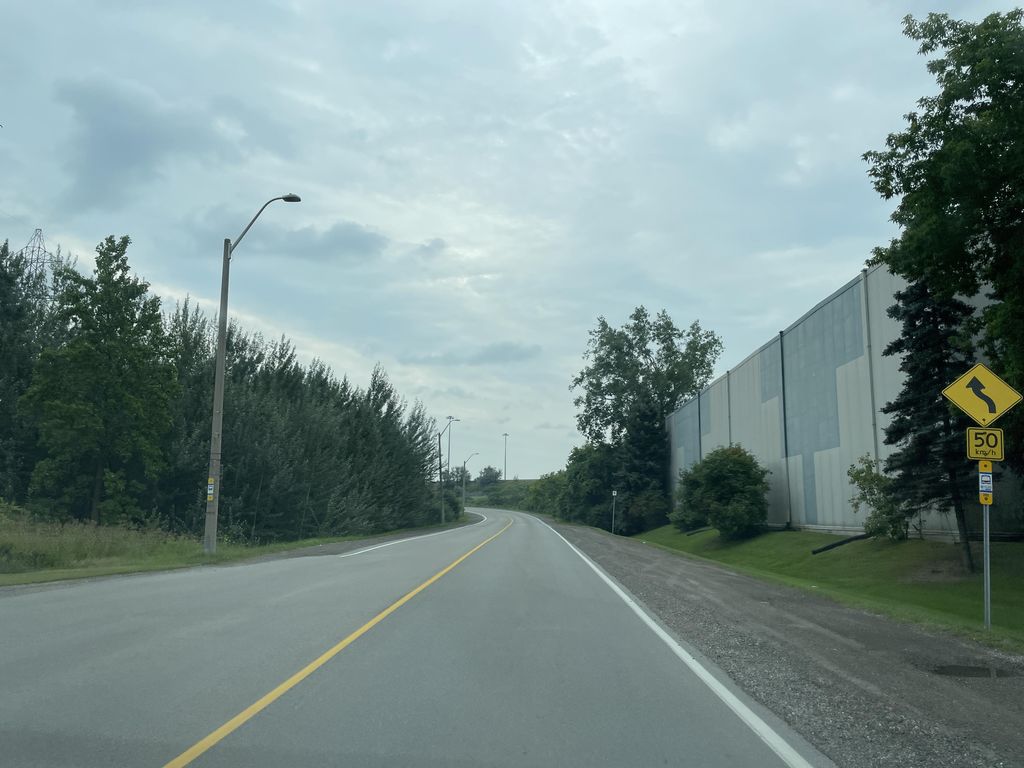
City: hamilton